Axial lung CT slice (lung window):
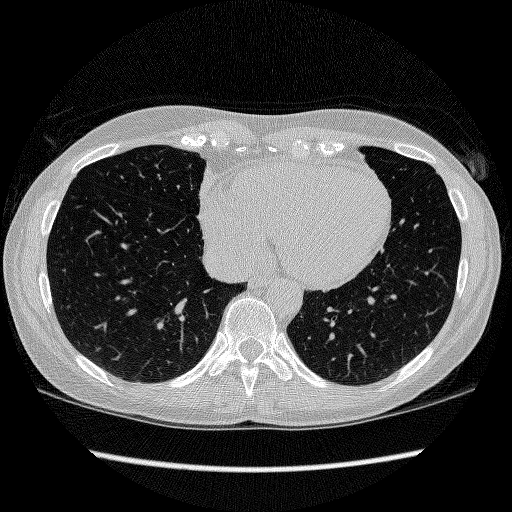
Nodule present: no